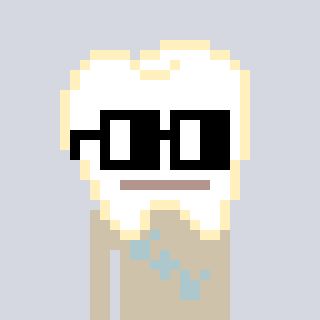
a pixel art character with square black glasses, a tooth-shaped head and a bege-colored body on a cool background